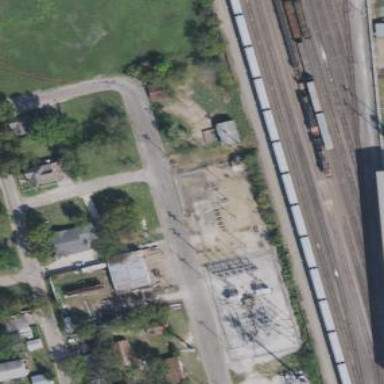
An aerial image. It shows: Power substation.